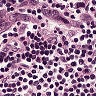
Metastatic tissue present: yes